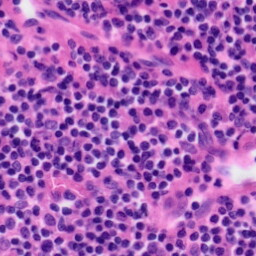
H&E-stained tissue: Tonsil